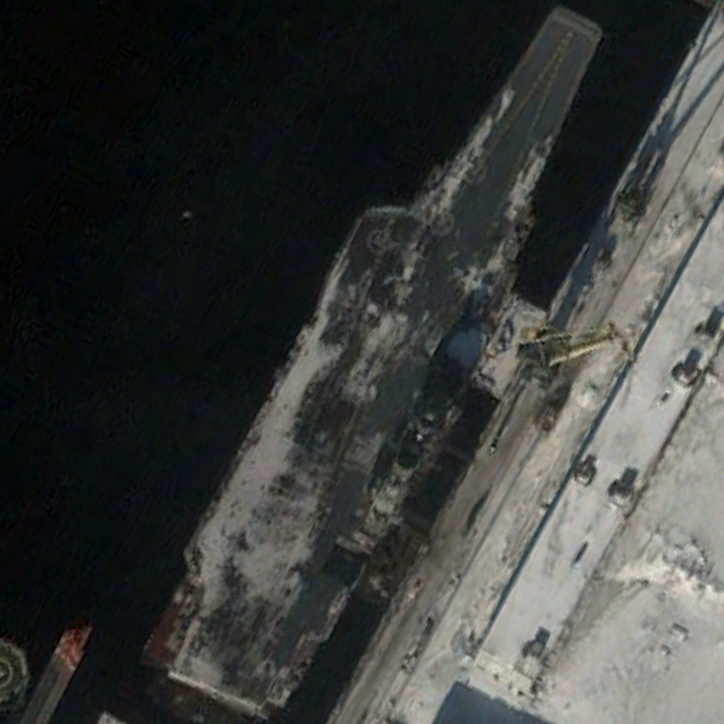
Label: Kuznetsov-class_aircraft_carrier